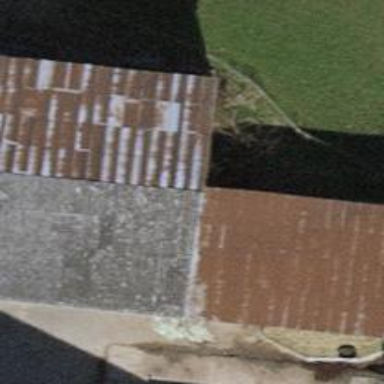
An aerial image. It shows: View of roof of building.